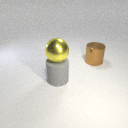
large gray rubber cylinder to the left of large brown metal cylinder